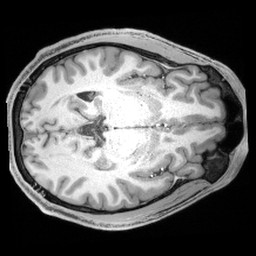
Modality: T1w
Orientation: axial
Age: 24
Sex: male
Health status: healthy
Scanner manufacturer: siemens
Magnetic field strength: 3 T
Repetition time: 2.4 s
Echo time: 0.00194 s